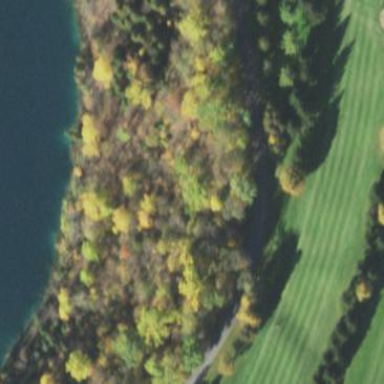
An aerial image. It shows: Golf fairway surrounded by grass.